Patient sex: F
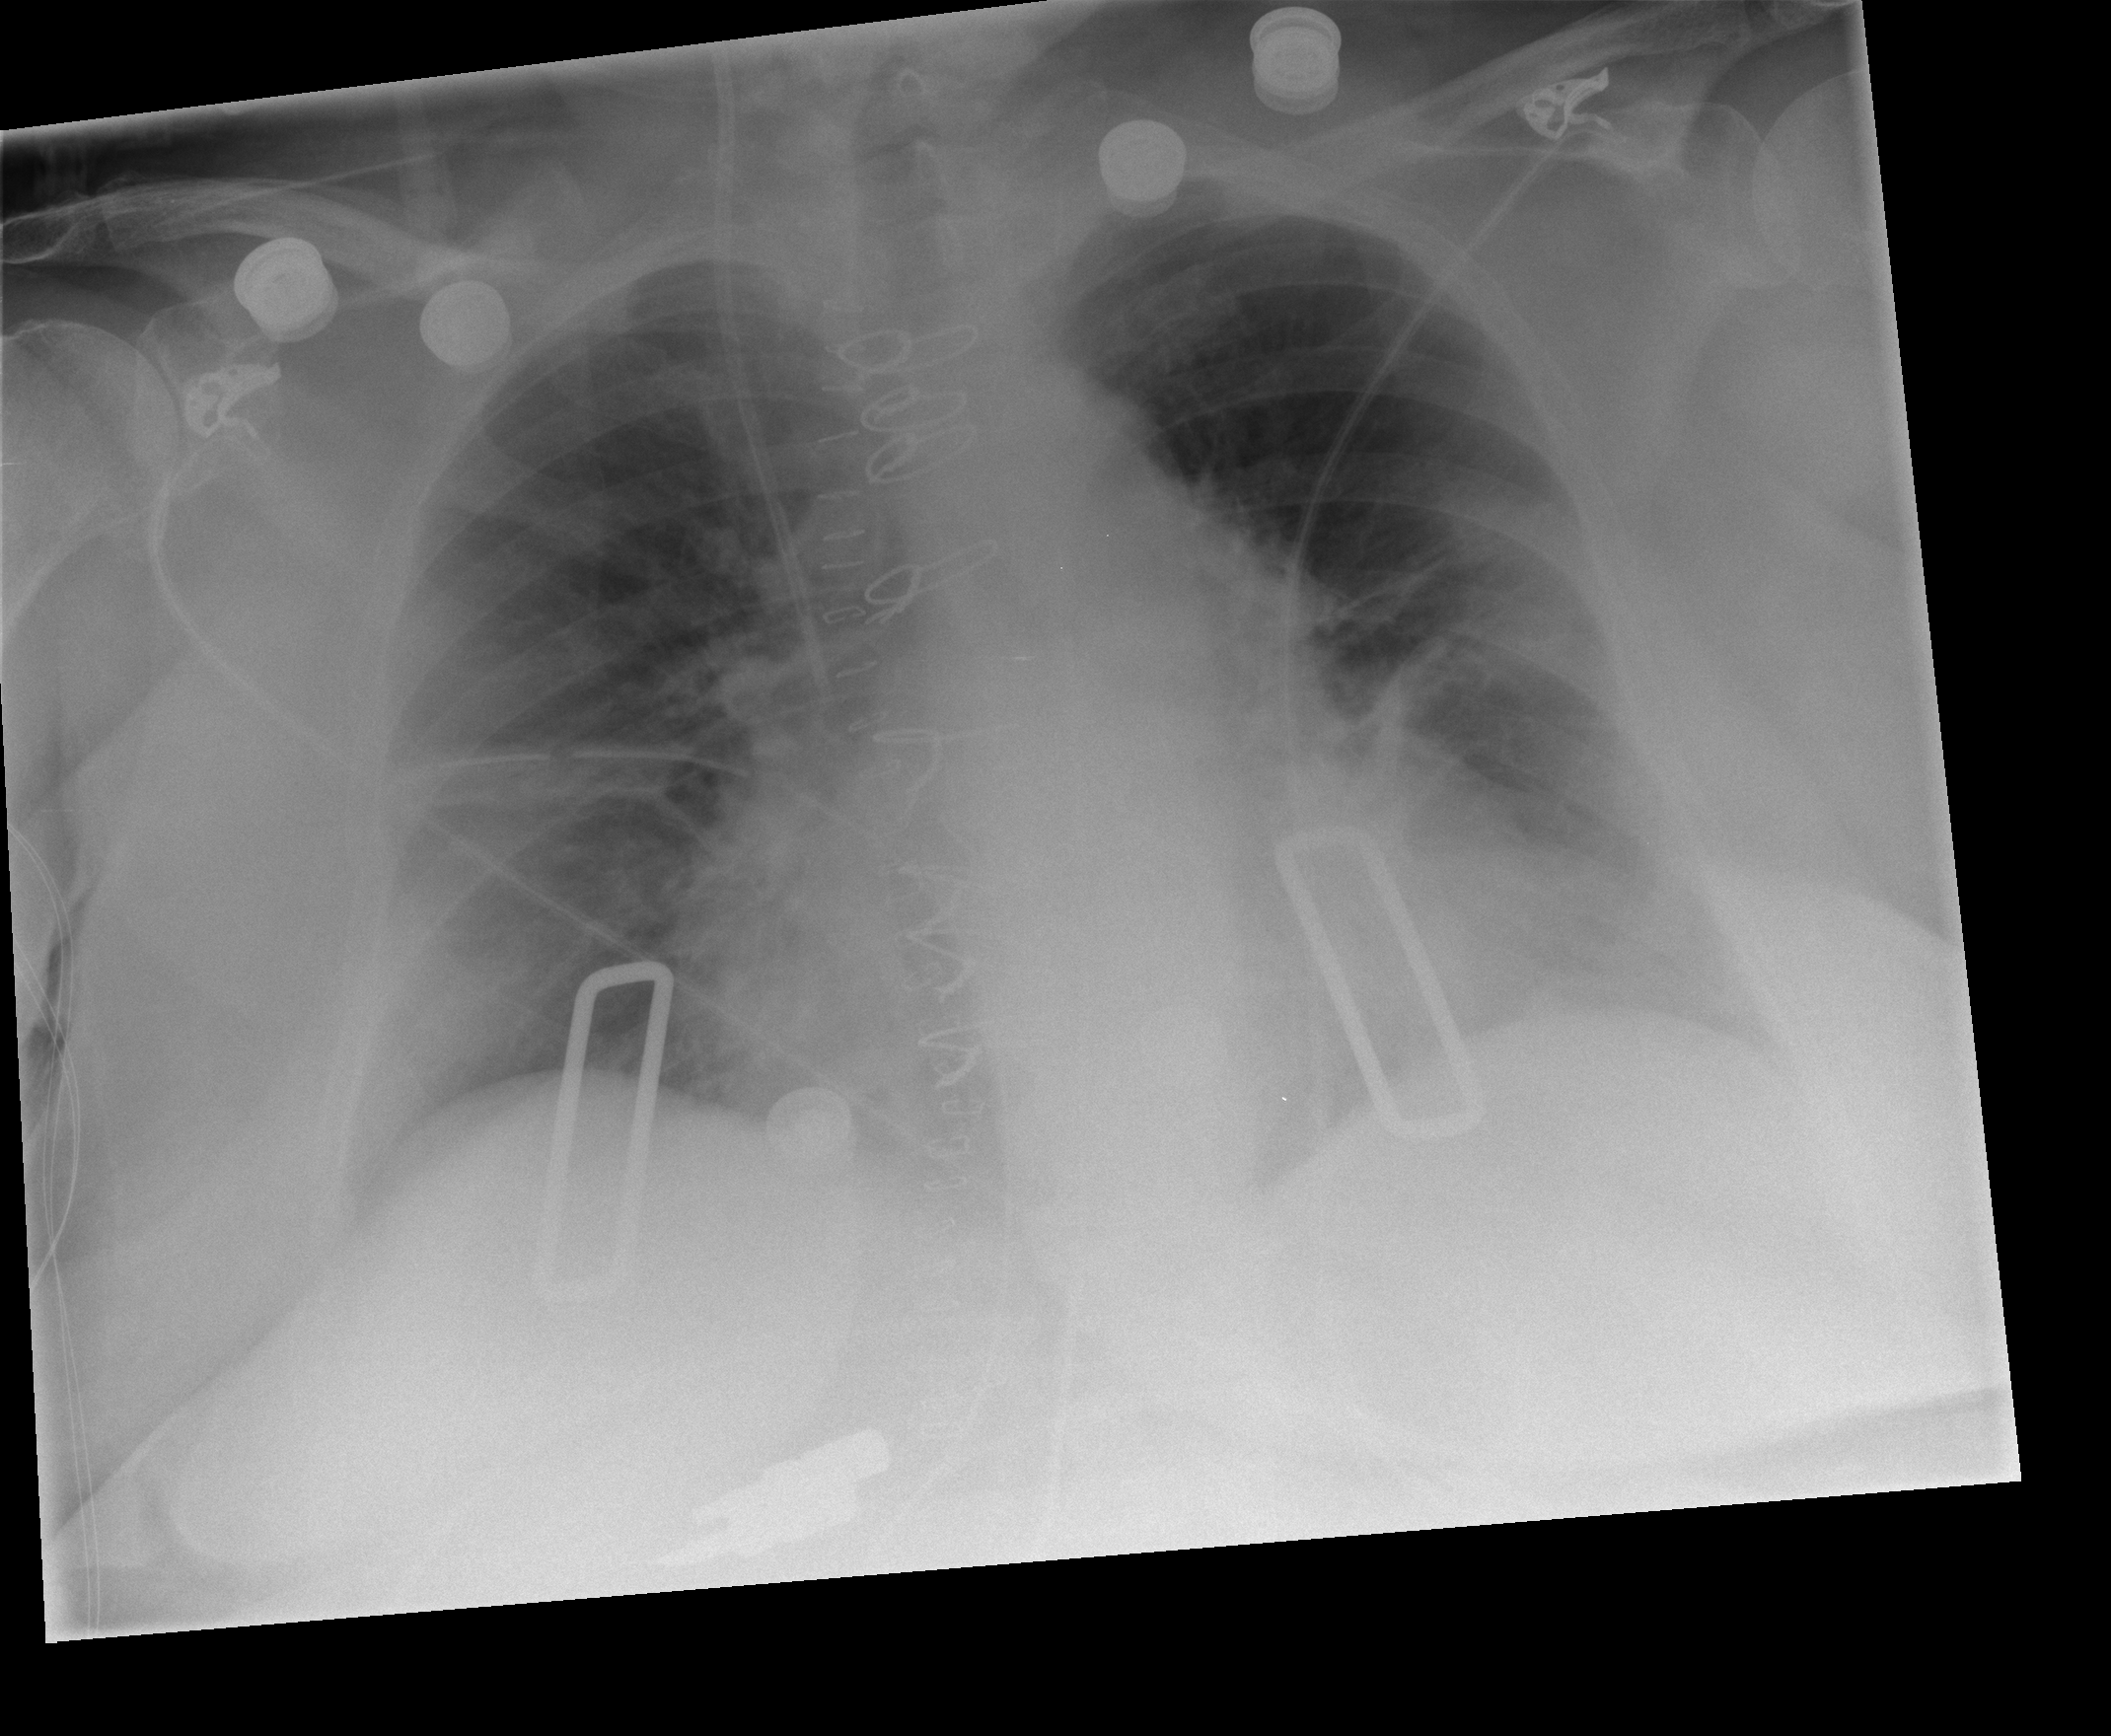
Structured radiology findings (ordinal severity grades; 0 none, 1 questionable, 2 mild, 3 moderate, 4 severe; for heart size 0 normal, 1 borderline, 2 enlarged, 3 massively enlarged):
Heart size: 2
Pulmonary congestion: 2
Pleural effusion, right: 0
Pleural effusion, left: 2
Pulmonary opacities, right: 0
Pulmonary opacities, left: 0
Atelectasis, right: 0
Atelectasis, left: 2